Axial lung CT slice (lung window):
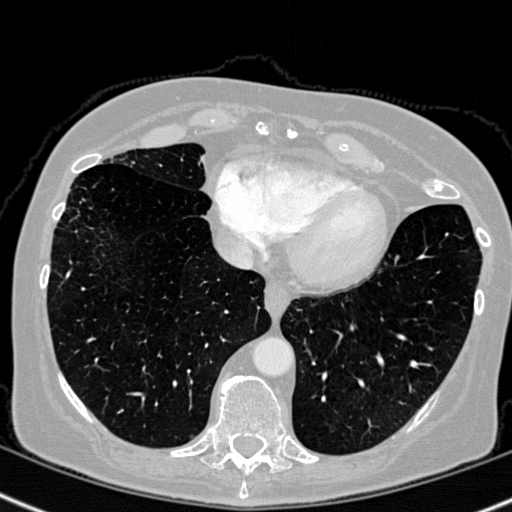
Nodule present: no